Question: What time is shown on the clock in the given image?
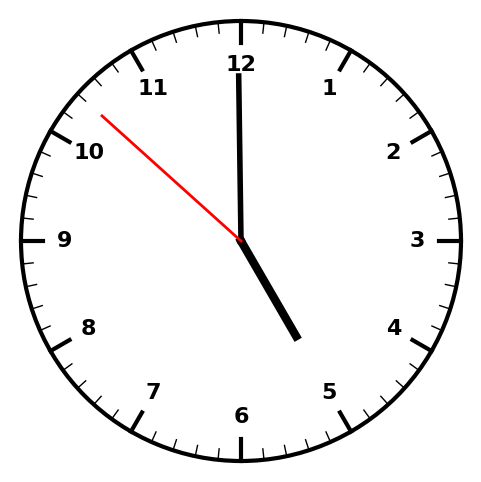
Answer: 04:59:52